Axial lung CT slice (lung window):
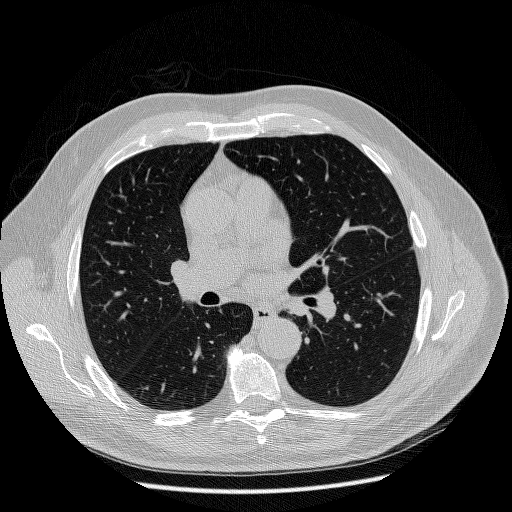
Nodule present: no